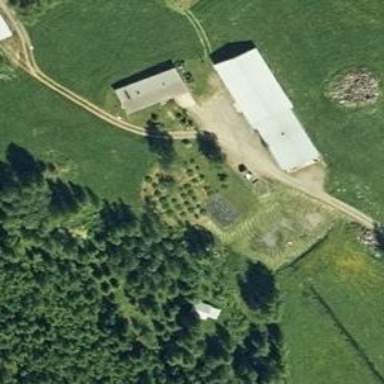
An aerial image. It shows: Farmyard area.